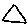
Label: triangle